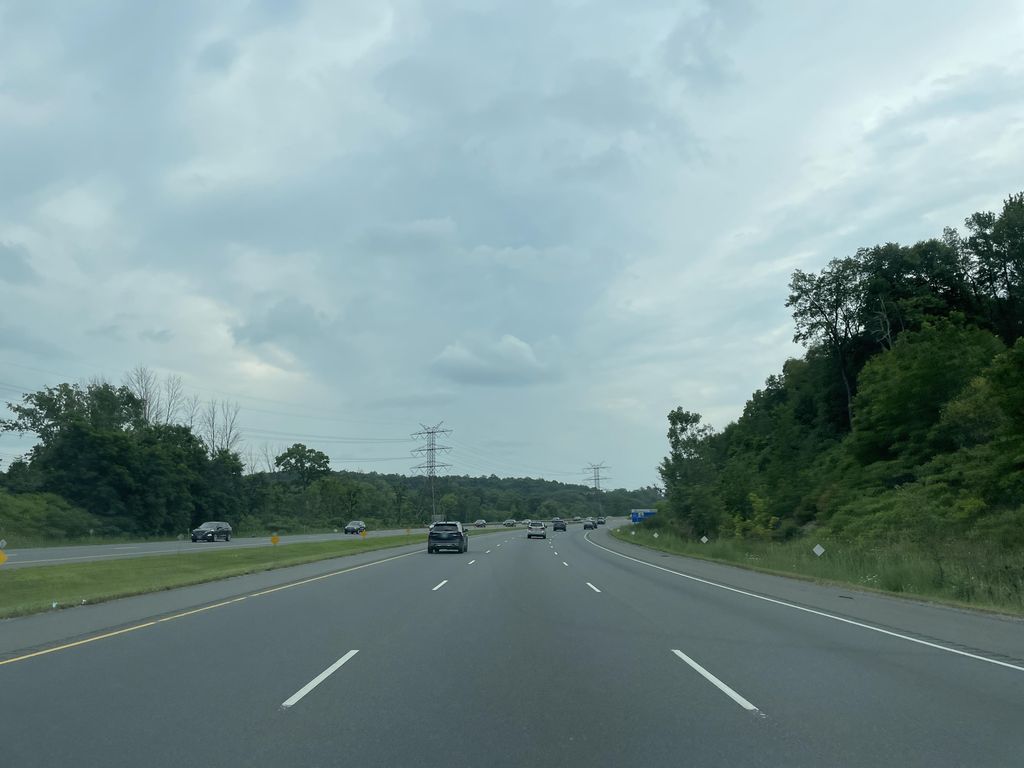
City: hamilton